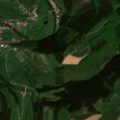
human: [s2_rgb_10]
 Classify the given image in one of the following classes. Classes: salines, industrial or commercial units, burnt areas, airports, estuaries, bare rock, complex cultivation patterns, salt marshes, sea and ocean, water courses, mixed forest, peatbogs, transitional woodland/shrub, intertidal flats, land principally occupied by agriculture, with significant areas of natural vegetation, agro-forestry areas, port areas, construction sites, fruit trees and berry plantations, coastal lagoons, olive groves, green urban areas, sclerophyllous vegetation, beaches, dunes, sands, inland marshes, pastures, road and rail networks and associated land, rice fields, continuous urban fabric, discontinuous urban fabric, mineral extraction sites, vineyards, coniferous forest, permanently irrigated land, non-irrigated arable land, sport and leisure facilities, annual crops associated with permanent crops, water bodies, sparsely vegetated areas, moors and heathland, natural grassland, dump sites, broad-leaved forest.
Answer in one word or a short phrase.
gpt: non-irrigated arable land, pastures, coniferous forest, mixed forest